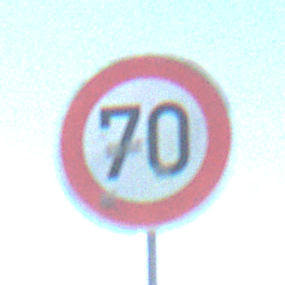
Verkehrszeichen: Geschwindigkeit70
Umgebung: Outdoor, Nature
Tageszeit: SunriseSunset
Wetter: Clear
Licht: Natural
Jahreszeit: NotSpecified
Kontrast: HighContrast